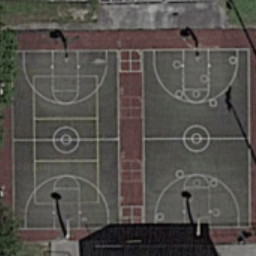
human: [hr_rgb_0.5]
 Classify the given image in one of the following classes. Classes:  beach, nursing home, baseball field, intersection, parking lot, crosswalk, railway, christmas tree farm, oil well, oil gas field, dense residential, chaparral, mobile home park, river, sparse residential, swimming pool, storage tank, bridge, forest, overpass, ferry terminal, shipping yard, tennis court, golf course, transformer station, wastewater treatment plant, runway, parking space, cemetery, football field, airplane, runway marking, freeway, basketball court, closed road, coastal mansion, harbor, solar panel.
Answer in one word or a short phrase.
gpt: basketball court